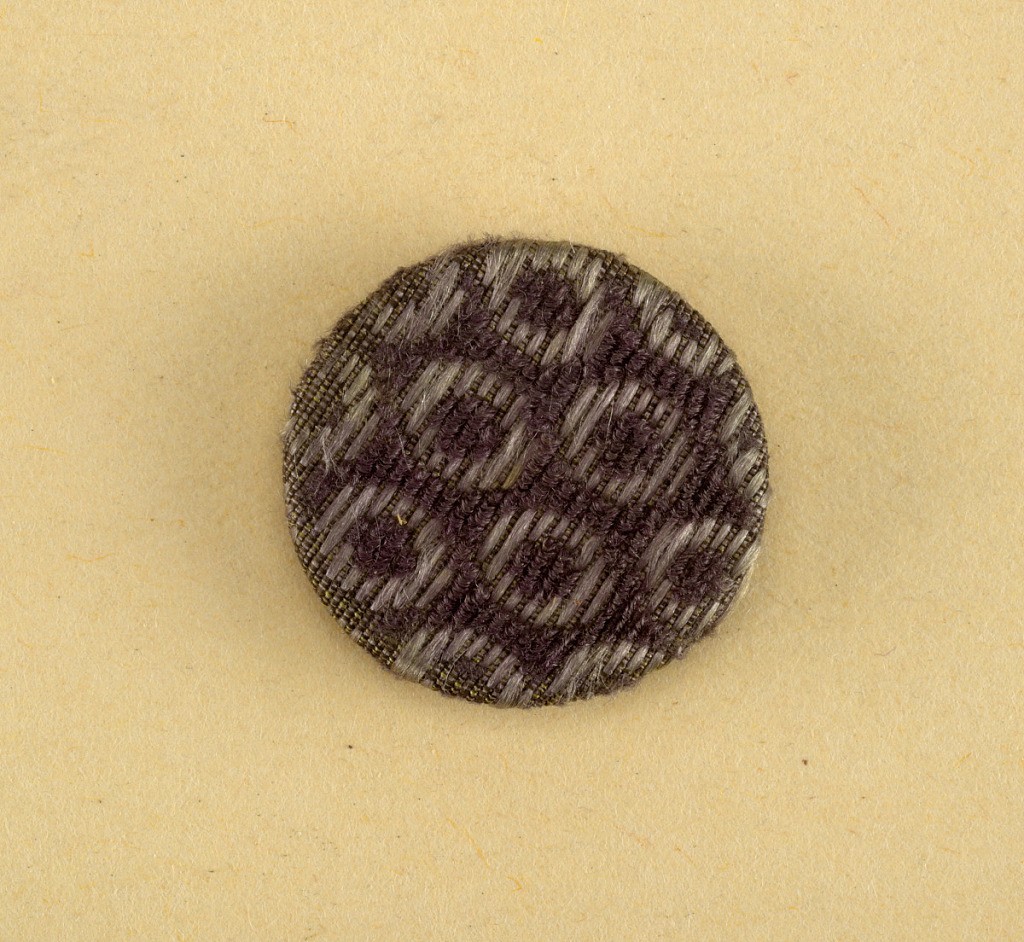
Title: Button
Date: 1750–99
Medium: Silk uncut voided cloth velvet over bone forms
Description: From originally a set of seventeen buttons, of three different sizes, to go with the man's suit of which 1939-57-30-a to c are parts - bone shapes covered with purple velvet uncut pile which forms minute hexagons each enclosing a round dot against a ground with short floats of secondary purple silk weft.

Component -a is on card A